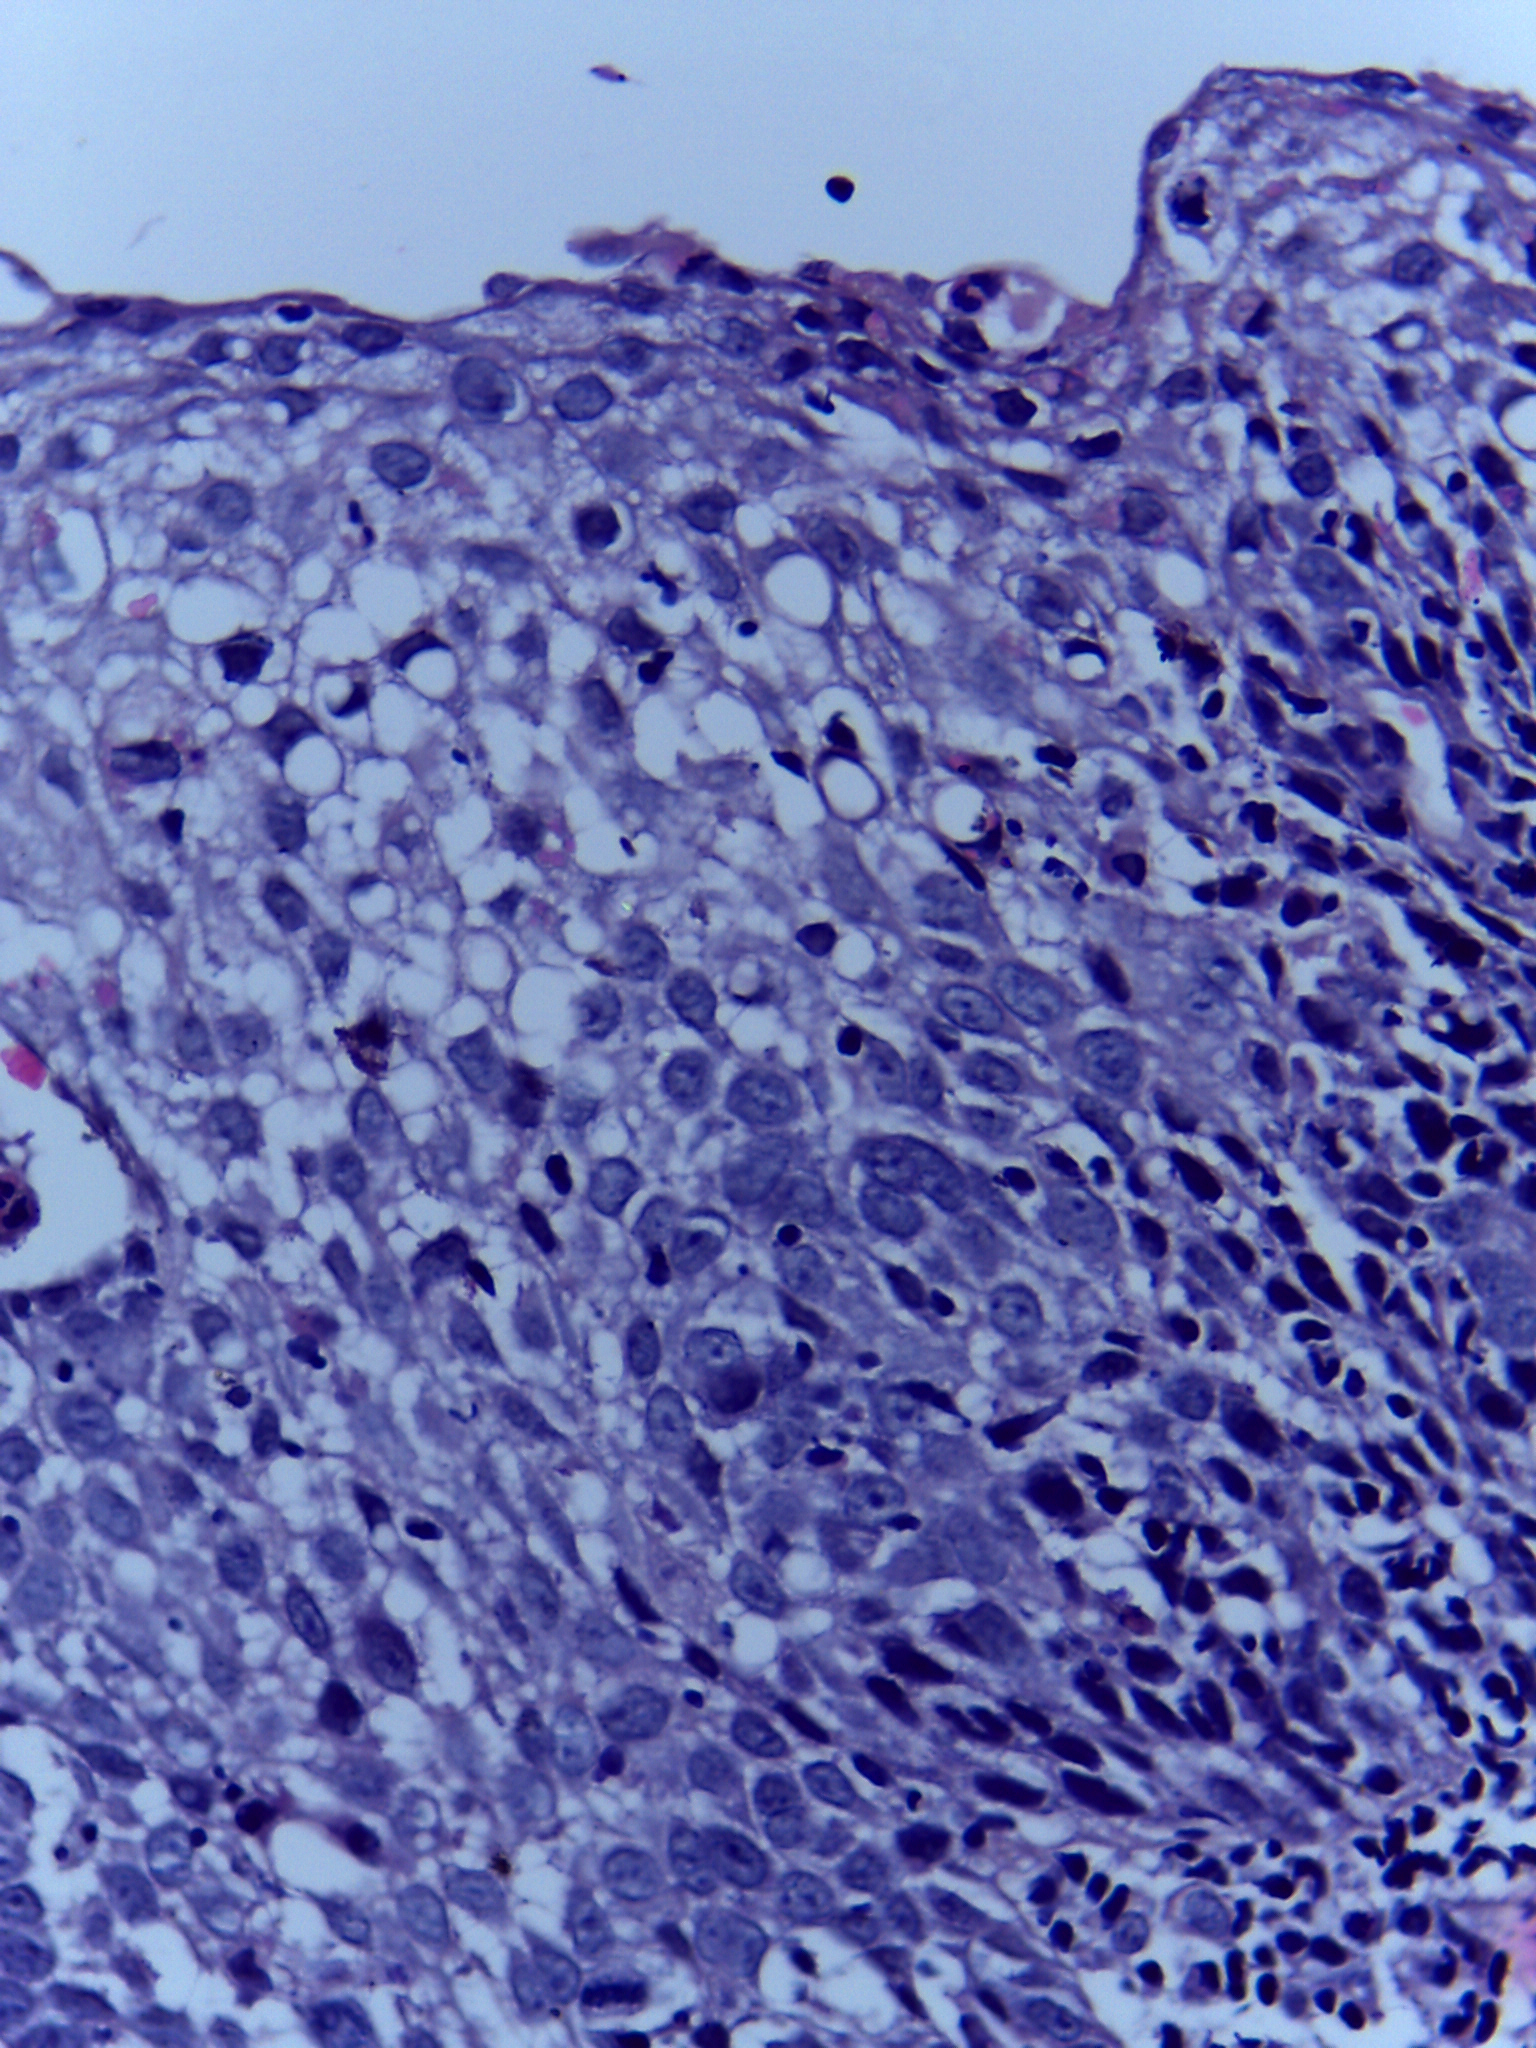
Diagnosis: OSCC